Brain MRI, t2w sequence, axial 2D slice.
Patient: age 34, sex F, weight 95 kg, height 1.95 m
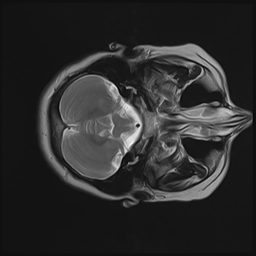